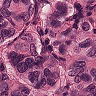
Metastatic tissue present: yes